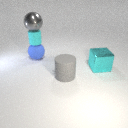
large blue rubber sphere below large gray metal sphere